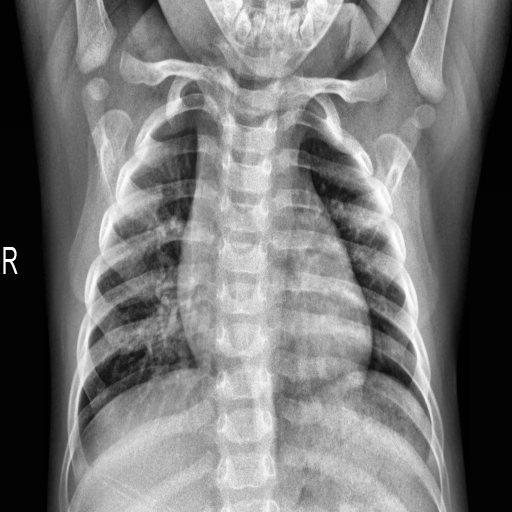
Finding: NORMAL